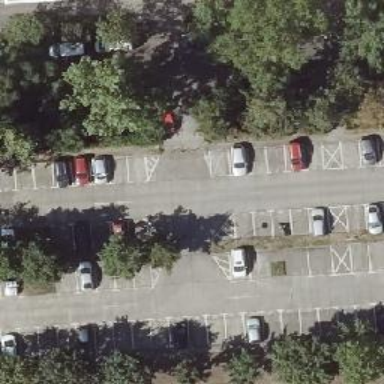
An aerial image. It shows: Concrete parking aisle as service road.